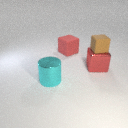
small brown rubber cube above large red metal cube